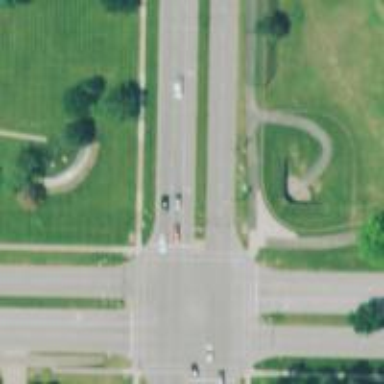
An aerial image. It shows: Solid stop line on the road.